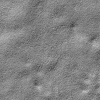
Atmospheric dust classification: not_dusty